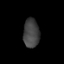
Tissue: lung
Cell type: T cells
Senescence score: 0.222
Nuclear area (px): 454
Mean DAPI intensity: 66.782